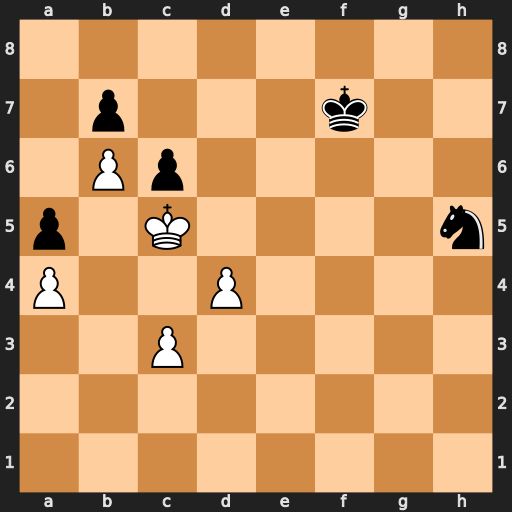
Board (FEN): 8/1p3k2/1Pp5/p1K4n/P2P4/2P5/8/8
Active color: w
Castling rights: -
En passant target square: -
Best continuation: Kd6 Nf6 Kc7 Ke6 Kxb7